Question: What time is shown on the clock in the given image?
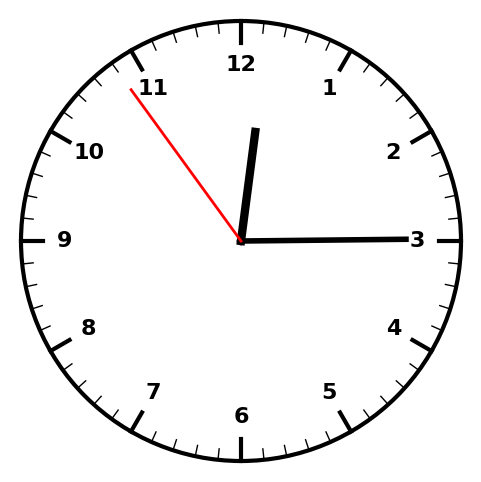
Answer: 12:14:54